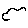
Label: tree